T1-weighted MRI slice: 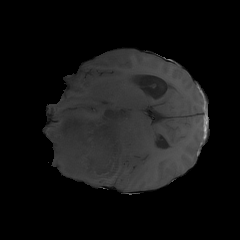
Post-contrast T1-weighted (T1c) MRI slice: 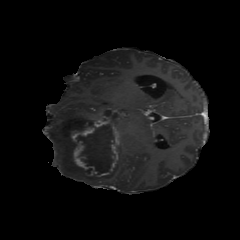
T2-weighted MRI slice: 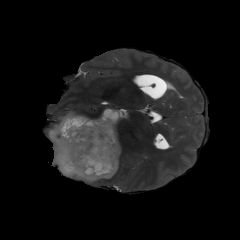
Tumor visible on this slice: yes